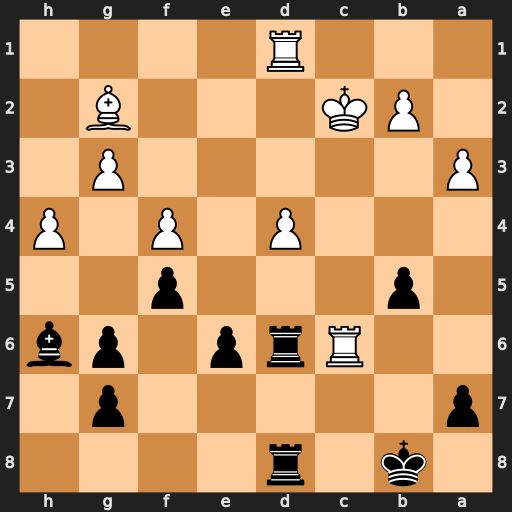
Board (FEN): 1k1r4/p5p1/2Rrp1pb/1p3p2/3P1P1P/P5P1/1PK3B1/3R4
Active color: b
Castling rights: -
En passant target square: -
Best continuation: Rxc6+ Bxc6 Rc8 d5 exd5 Rxd5 Rxc6+